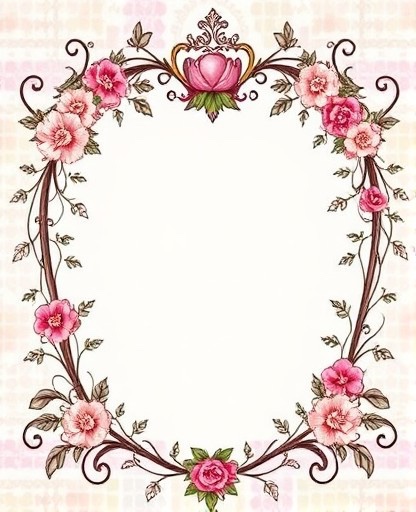
Category: Wedding